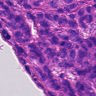
Metastatic tissue present: yes